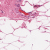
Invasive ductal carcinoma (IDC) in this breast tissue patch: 0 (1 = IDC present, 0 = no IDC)